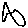
Label: fish